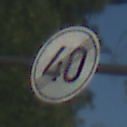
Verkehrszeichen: EndeGeschwindigkeit40
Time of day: MorningAfternoon
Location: Outdoor (RoadRail)
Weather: Clear
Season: NotSpecified
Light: Natural